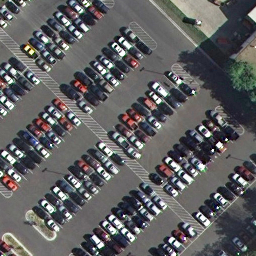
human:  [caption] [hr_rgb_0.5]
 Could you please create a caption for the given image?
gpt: It is a parking lot with many cars densely arranged .

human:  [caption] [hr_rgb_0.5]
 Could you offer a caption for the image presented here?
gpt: Many cars arranged in lines in the parking lot .

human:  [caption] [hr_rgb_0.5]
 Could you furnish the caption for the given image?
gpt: Lots of cars parked neatly in the parking lot .

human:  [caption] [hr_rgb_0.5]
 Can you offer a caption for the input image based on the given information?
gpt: Lots of cars parked in lines in the parking lot .

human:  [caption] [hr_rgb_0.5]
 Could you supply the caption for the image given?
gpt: Many cars are densely arranged in the parking lot .